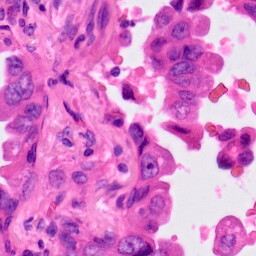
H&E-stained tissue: Lung